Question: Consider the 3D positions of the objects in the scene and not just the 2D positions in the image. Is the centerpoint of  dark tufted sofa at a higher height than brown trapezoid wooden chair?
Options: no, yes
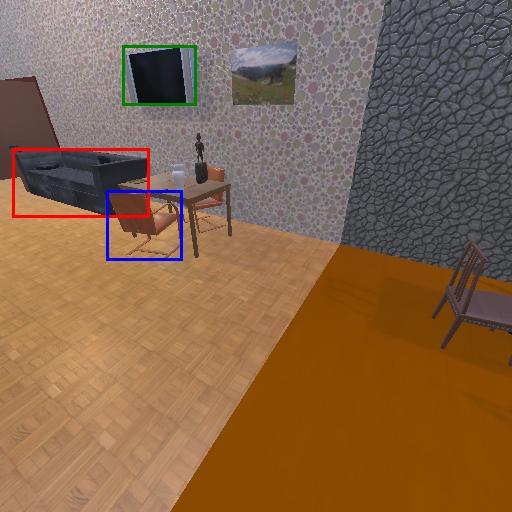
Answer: no